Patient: sex M, age 37
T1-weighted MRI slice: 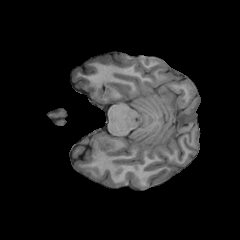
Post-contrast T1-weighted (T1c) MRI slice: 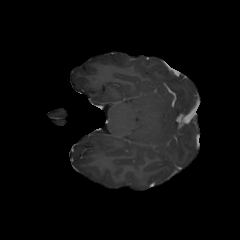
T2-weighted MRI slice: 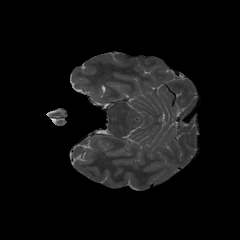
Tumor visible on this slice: no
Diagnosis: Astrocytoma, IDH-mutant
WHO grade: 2